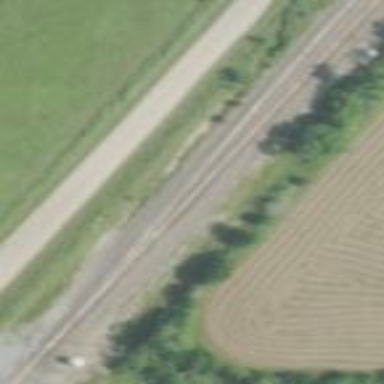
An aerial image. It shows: Railway spur junction area.